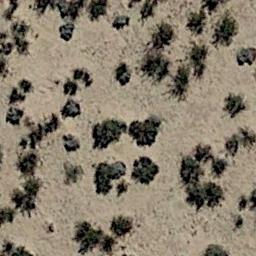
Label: chaparral